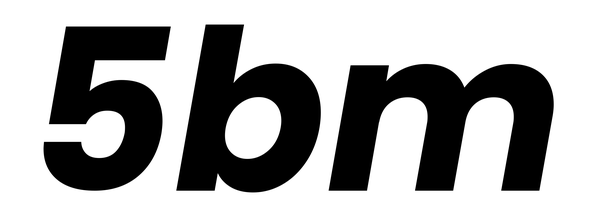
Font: Poppins-BoldItalic